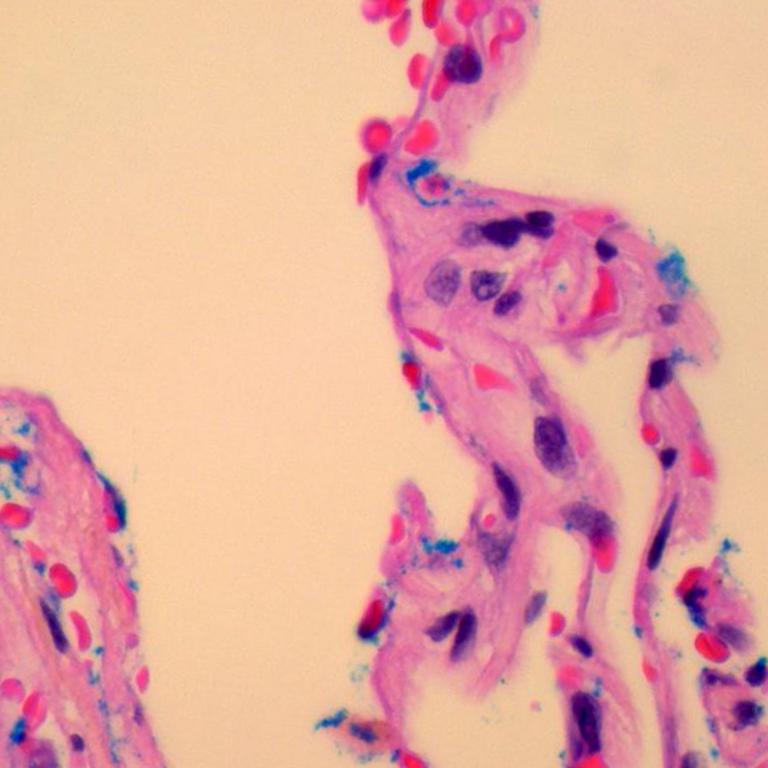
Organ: lung
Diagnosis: benign